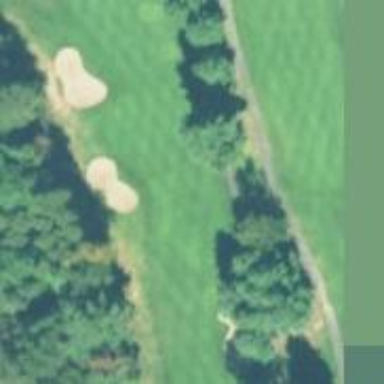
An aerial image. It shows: Golf hole.